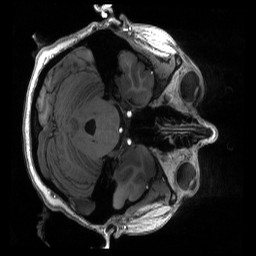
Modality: T1w
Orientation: axial
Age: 22
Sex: female
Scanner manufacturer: siemens
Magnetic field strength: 6.98 T
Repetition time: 2.53 s
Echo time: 0.00176 s